Aerial crown-view tile of a tropical tree (Barro Colorado Island, Panama), acquired 20250915:
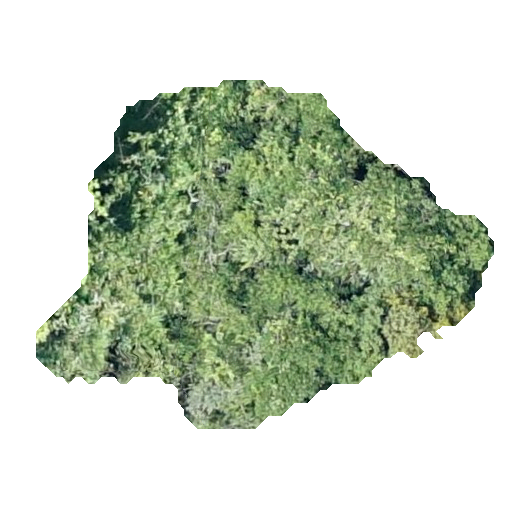
Species: Hura crepitans
GBIF accepted scientific name: Hura crepitans
Crown area: 147.266 m²